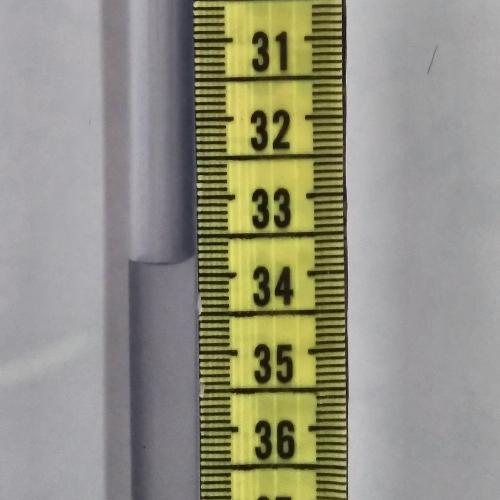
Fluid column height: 33.8 cm